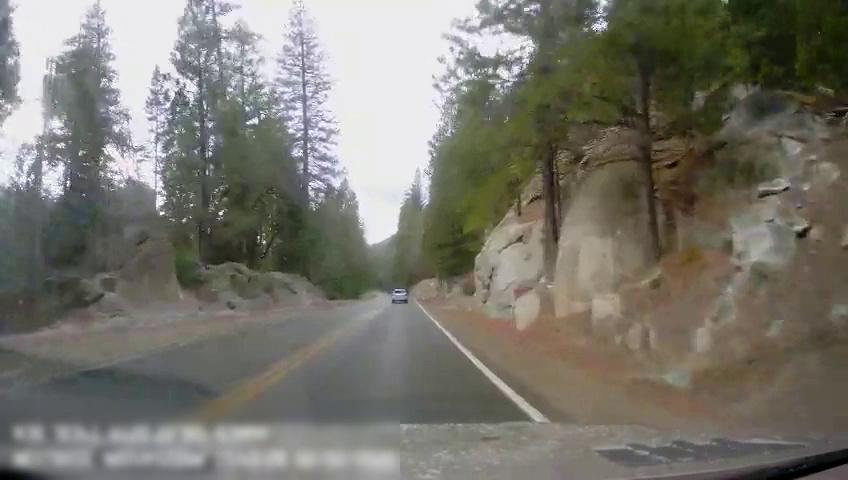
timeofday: Day
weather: Sunny
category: Drivable Space
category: Vehicles | SUV
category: Lanes | Alternate Lane
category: Lanes | Current Lane
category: Lanes | Opposite Lane